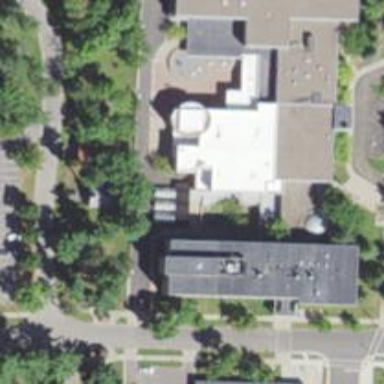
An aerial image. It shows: Public building.